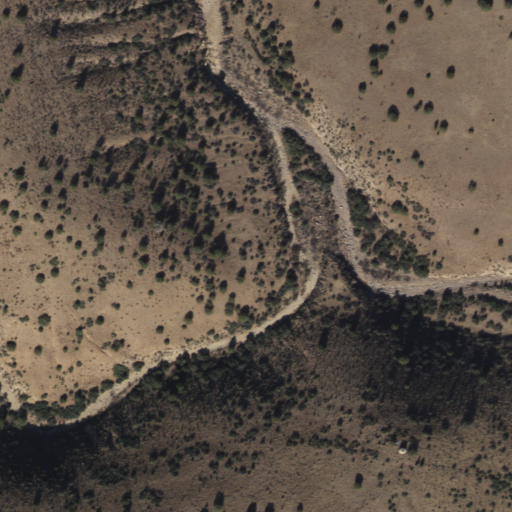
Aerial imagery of valley in Arizona named Skunk Canyon containing only shrub